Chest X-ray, PA view. Patient: 48 years old, sex F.
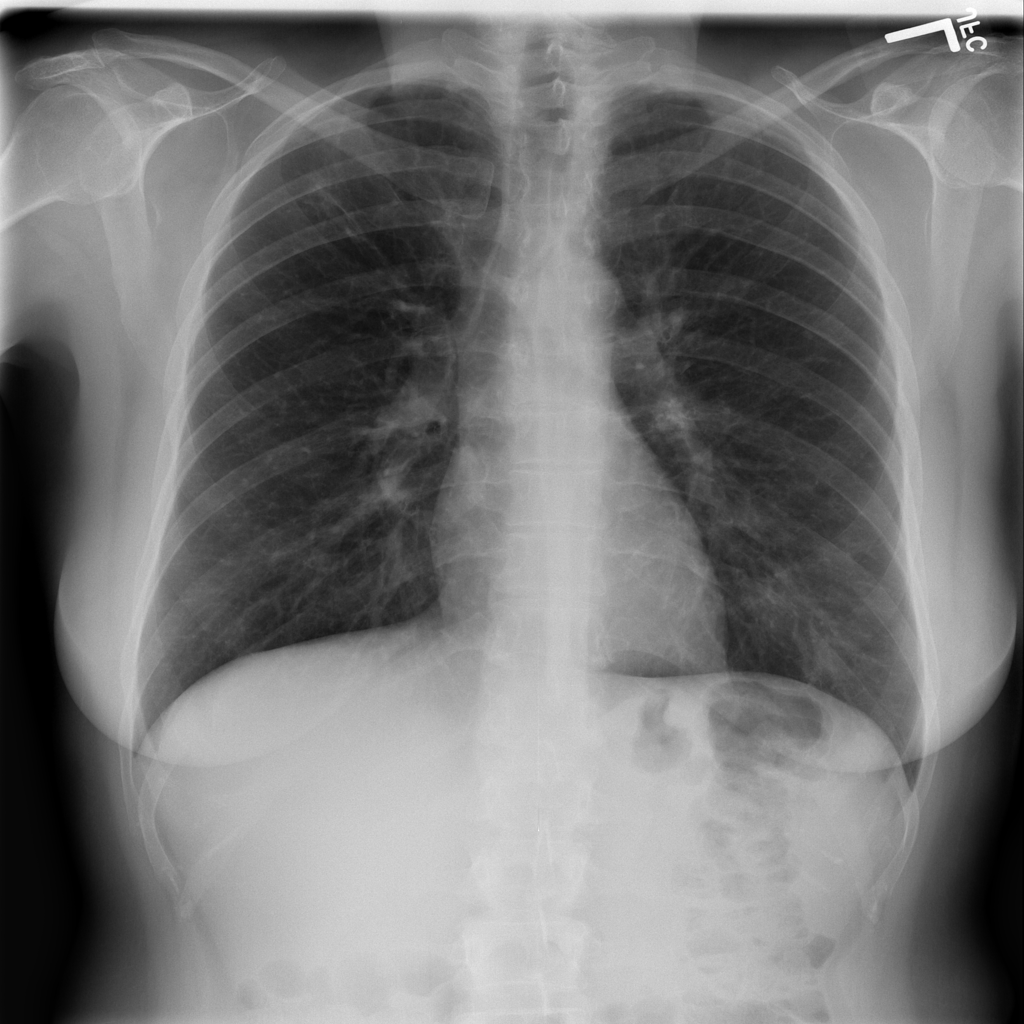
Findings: No Finding